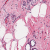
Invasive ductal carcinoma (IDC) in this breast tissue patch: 0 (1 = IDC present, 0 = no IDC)